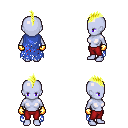
a pixel art fantasy rpg character, female body template, dark elf, purple skin, blue tattered cape, red pants, gold mohawk hairstyle, gold gloves, four views (front, back, left, right), 2x2 character sprite sheet, small pixel art, hard edges, no anti-aliasing